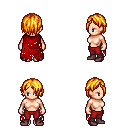
a pixel art fantasy rpg character, female body template, human, light skin, red tattered cape, red pants, light blonde bangs hairstyle, maroon shoes, four views (front, back, left, right), 2x2 character sprite sheet, small pixel art, hard edges, no anti-aliasing